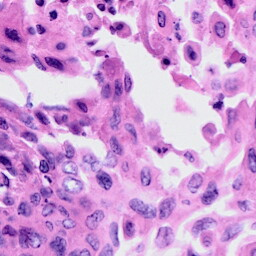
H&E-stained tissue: Cervix